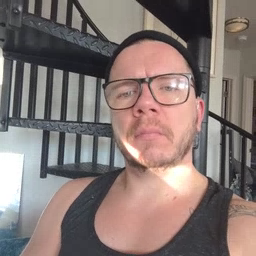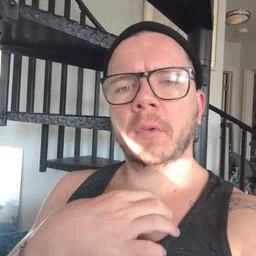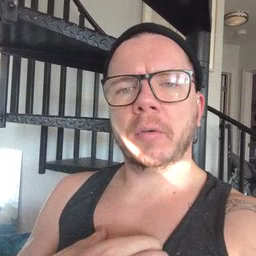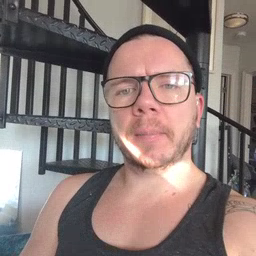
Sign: hungry